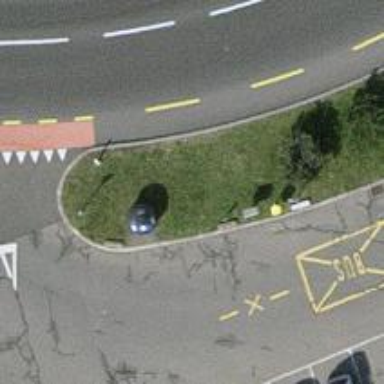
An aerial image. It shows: Bus stop along the road.